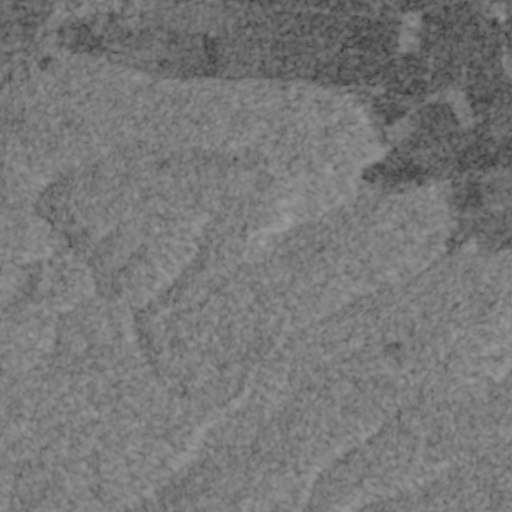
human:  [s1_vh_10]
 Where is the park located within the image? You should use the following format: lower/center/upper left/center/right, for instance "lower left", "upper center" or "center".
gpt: The park is located in the upper left of the image.
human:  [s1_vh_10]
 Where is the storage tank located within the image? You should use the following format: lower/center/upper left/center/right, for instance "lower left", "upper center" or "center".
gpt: The storage tank is located in the upper right of the image.
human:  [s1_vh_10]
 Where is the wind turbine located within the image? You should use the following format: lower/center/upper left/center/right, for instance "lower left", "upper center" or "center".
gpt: The wind turbine is located in the upper center of the image.
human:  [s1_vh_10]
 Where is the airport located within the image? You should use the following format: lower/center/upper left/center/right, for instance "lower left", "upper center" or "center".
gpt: There is no airport in the image.

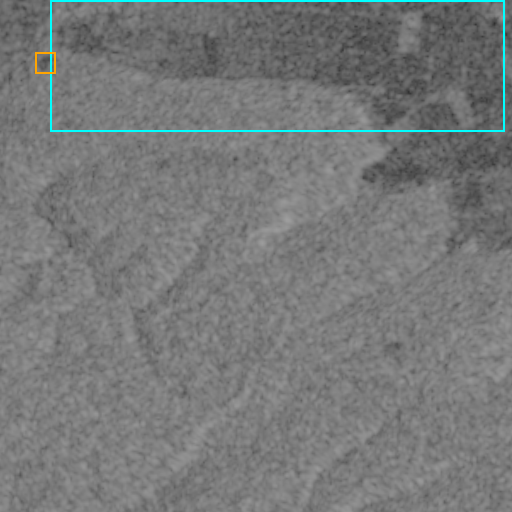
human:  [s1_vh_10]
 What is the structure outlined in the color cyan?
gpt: The structure outlined in cyan is a crop field.
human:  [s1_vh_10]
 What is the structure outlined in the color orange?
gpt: The structure outlined in orange is a park.
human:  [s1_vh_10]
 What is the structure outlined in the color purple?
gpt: There is no purple outline.